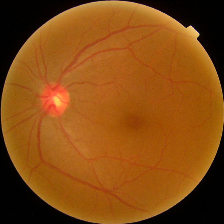
Diabetic retinopathy grade: No DR